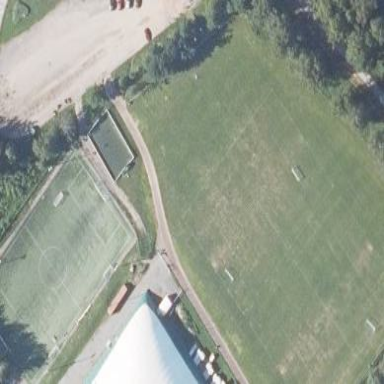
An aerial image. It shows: Soccer pitch for outdoor sports and leisure activities.